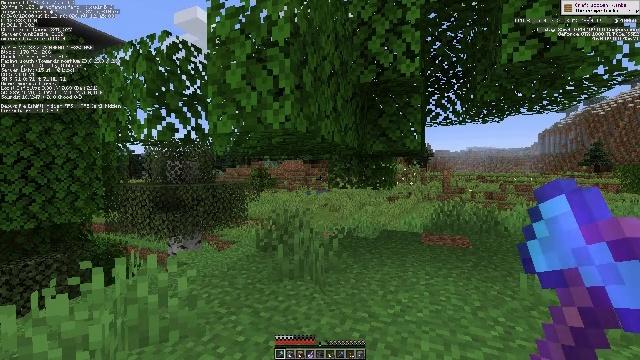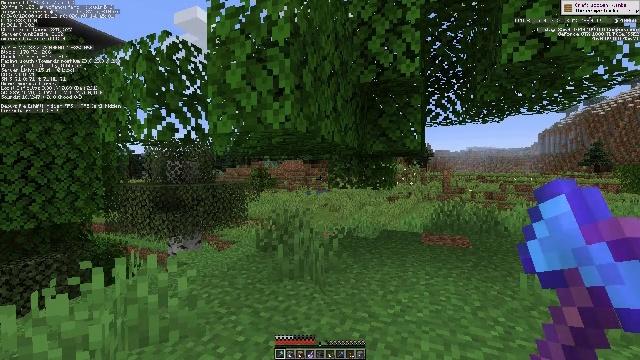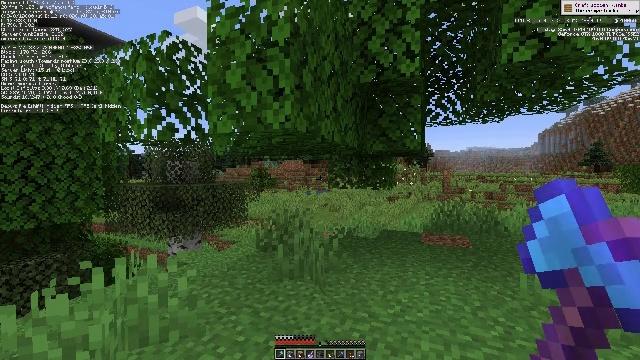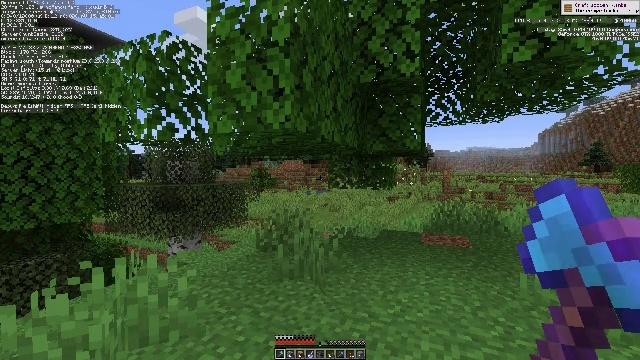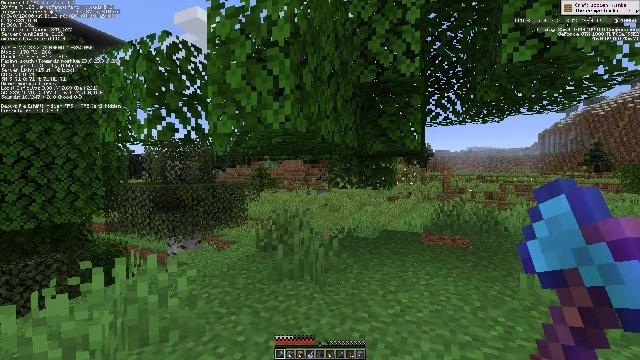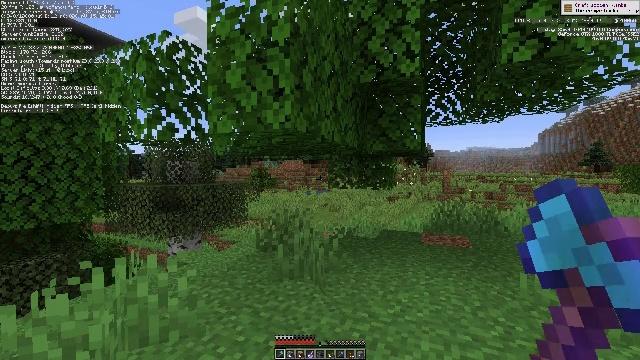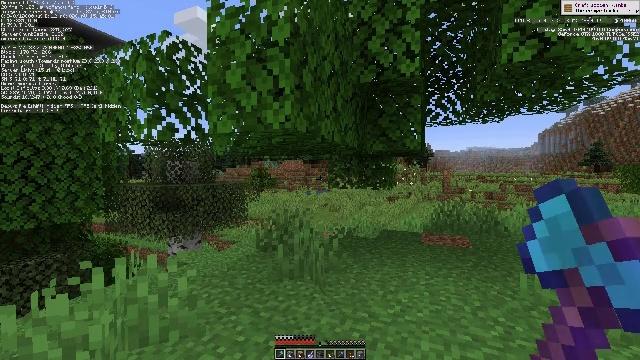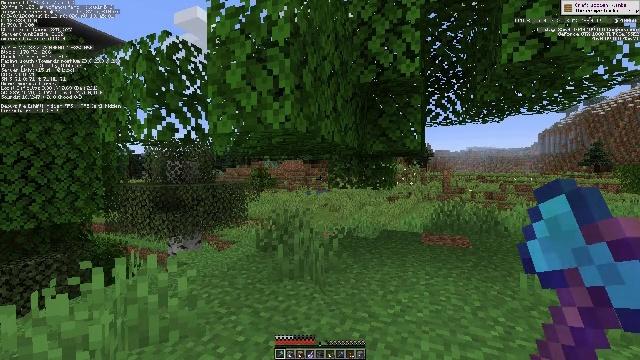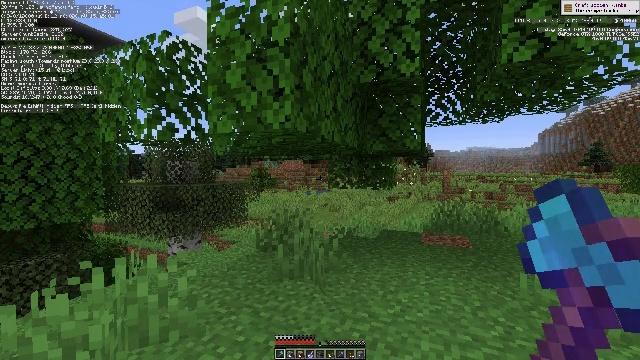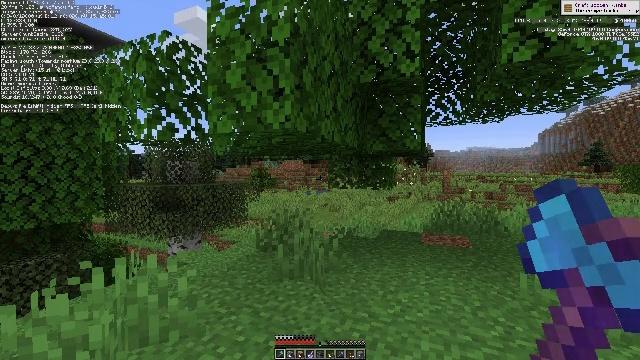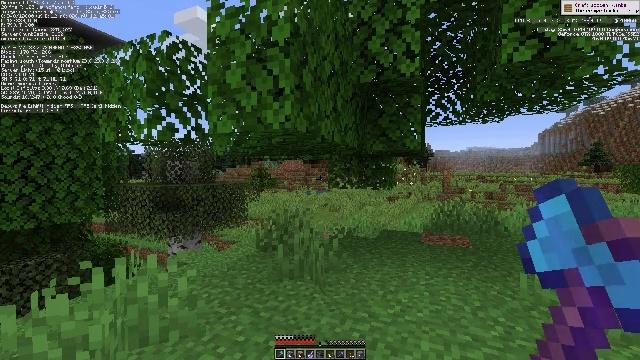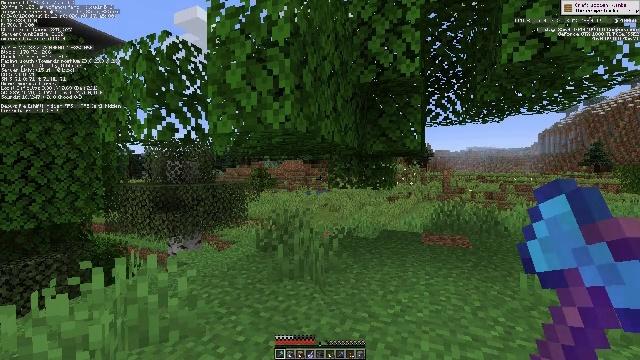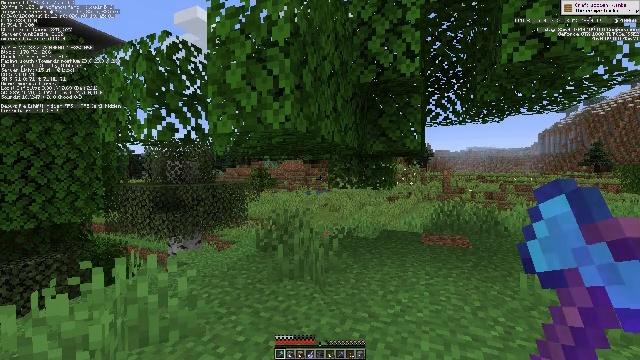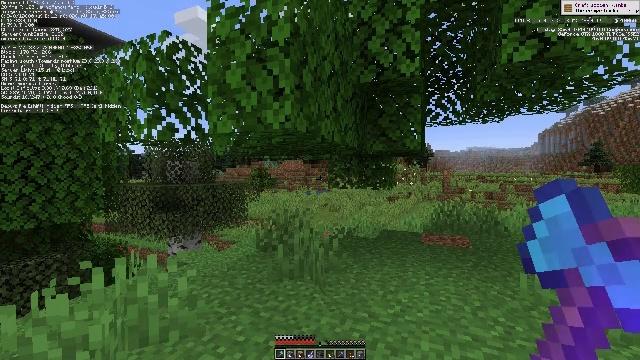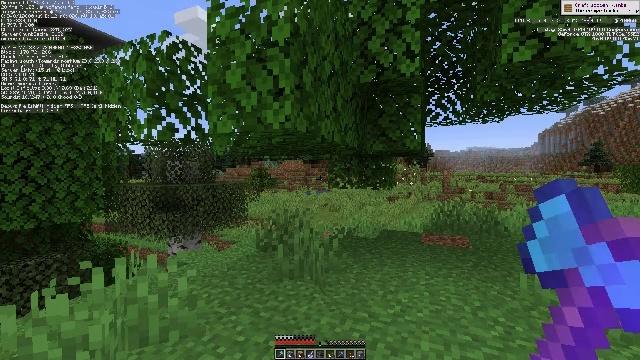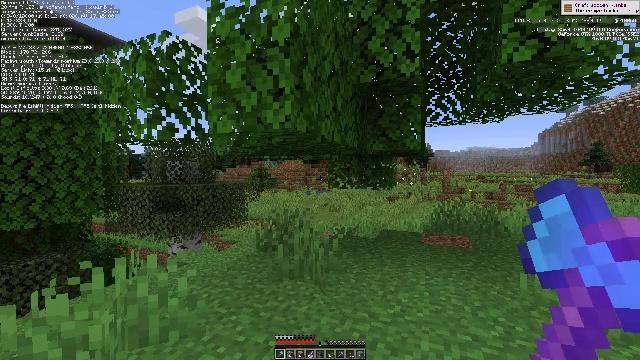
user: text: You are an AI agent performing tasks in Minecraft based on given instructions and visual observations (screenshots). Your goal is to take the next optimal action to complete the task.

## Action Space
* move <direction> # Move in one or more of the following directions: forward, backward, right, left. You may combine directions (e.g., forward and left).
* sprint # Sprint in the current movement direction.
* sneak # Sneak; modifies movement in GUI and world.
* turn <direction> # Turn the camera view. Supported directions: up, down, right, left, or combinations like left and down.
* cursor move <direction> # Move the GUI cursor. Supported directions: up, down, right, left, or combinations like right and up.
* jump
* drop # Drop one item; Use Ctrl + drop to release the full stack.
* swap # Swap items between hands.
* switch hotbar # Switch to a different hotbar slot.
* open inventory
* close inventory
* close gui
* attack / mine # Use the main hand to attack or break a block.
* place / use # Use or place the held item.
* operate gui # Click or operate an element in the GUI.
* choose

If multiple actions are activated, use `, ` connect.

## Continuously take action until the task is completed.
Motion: motion action
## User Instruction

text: Mine oak leaves.
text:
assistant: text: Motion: no_op
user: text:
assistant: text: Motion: no_op
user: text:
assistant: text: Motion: no_op
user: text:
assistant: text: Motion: no_op
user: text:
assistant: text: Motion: no_op
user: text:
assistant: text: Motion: no_op
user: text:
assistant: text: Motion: no_op
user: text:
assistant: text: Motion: no_op
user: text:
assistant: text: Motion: no_op
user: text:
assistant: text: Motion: no_op
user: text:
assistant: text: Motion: no_op
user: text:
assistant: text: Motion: no_op
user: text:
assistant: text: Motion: no_op
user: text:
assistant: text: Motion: no_op
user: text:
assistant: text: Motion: no_op
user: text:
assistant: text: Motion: no_op
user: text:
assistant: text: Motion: no_op
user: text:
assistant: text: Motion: no_op
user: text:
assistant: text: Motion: no_op
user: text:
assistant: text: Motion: no_op
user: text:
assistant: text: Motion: no_op
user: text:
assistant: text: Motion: no_op
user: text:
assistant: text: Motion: no_op
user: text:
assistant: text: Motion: no_op
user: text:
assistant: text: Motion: no_op
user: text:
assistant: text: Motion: no_op
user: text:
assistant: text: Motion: no_op
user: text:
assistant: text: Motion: no_op
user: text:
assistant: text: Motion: no_op
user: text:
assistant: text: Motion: no_op